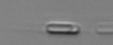
Label: Skeletonema